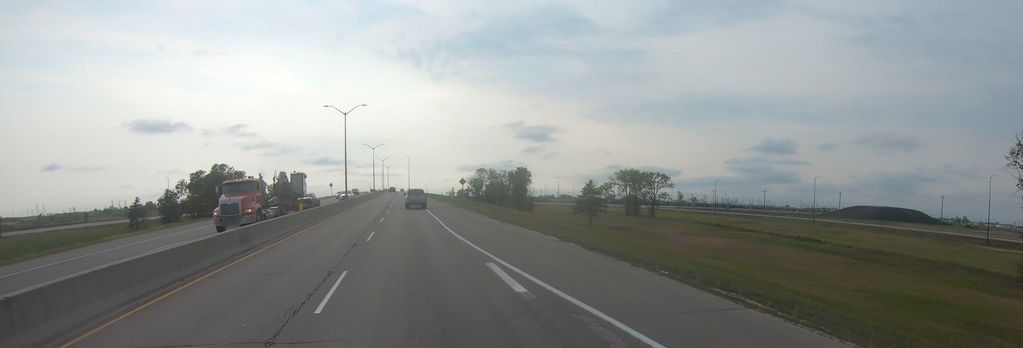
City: winnipeg